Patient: sex M, age 72
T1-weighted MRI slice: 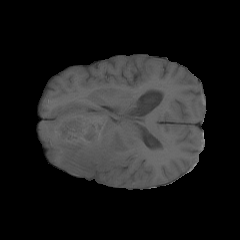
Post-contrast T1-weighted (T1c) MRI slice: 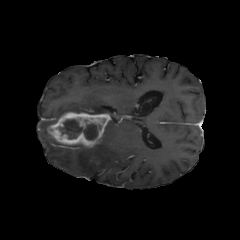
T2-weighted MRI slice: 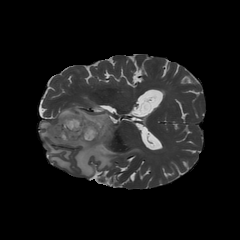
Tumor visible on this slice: yes
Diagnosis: Glioblastoma, IDH-wildtype
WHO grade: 4